Brain MRI, t1w sequence, axial 2D slice.
Patient: age 29, sex F, weight 95 kg, height 1.95 m
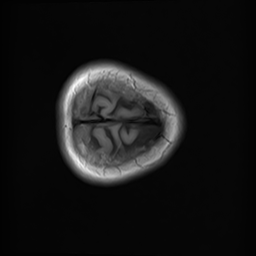